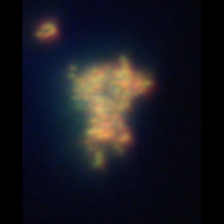
Taxon: Unknown_detritus
Group: Unknown